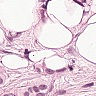
Metastatic tissue present: yes